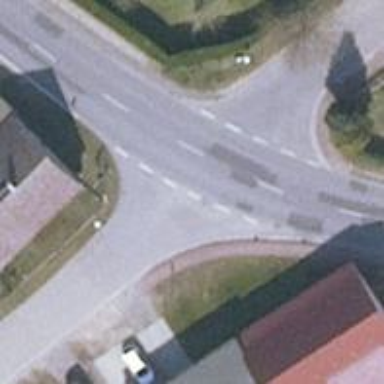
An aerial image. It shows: Secondary road with asphalt surface.